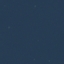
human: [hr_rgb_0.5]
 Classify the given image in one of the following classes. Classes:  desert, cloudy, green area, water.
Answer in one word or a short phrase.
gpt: water